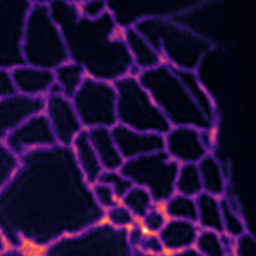
Label: Super-resolution ER image